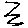
Label: zigzag